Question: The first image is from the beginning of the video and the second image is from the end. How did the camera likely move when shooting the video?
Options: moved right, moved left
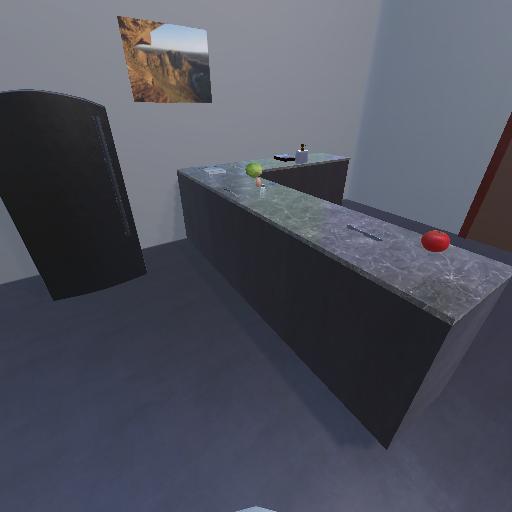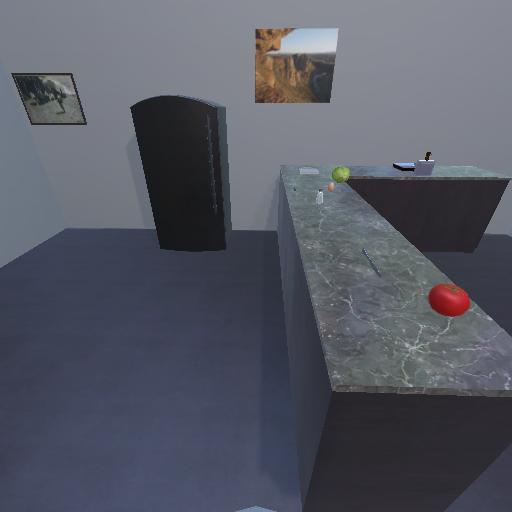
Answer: moved right